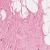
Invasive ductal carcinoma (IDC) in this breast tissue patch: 0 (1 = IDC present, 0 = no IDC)